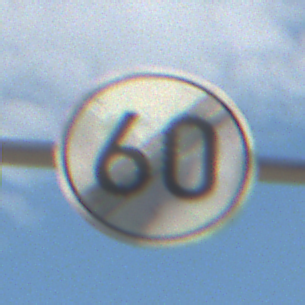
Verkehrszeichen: EndeGeschwindigkeit60
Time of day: MorningAfternoon
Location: Outdoor (Nature)
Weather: PartlyCloudy
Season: NotSpecified
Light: Natural